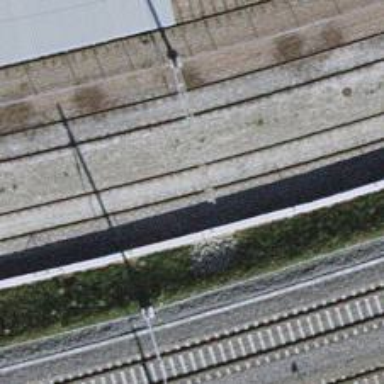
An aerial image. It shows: Single railway spur track.